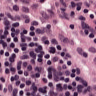
Metastatic tissue present: no